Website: crate-barrel
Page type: billing-address
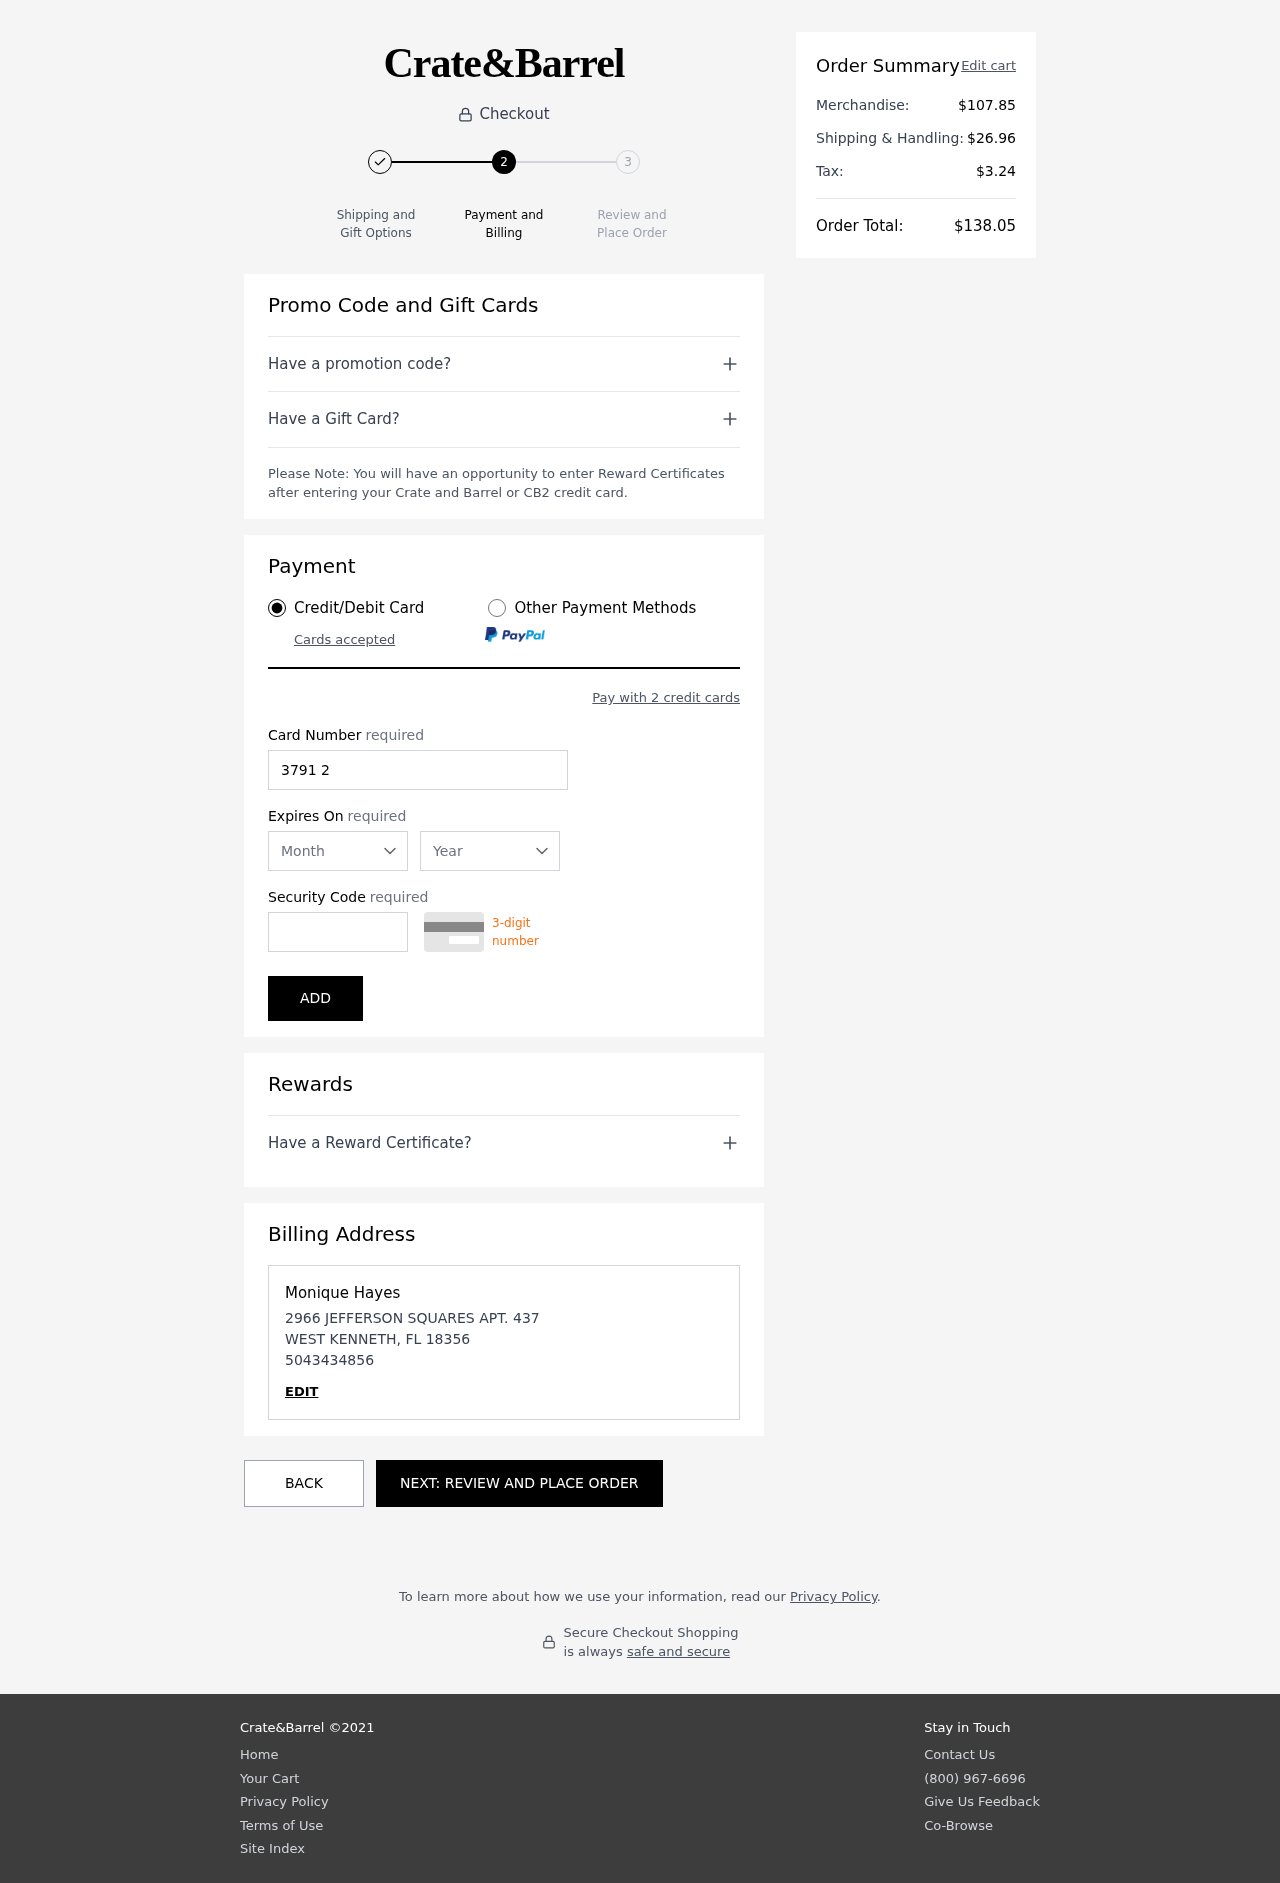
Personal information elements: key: PII_CARD_CVV
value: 4439
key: PII_CARD_EXPIRY_MONTH
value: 08
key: PII_CARD_EXPIRY_YEAR
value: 29
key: PII_CARD_NUMBER
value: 3791 2803 9990 603
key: PII_CITY
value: WEST KENNETH
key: PII_FULLNAME
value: Monique Hayes
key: PII_PHONE
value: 5043434856
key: PII_POSTCODE
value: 18356
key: PII_STATE_ABBR
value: FL
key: PII_STREET
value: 2966 JEFFERSON SQUARES APT. 437
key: PII_FIRSTNAME
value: Monique
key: PII_LASTNAME
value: Hayes
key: PII_PHONE_LINE
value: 4856
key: PII_PHONE_SUFFIX
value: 4856
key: PII_POSTCODE_FULL
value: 18356
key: PII_PHONE2
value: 5043434856
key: PII_PHONE3
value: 5043434856
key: PII_FULLNAME2
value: Monique Hayes
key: PII_FULLNAME3
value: Monique Hayes
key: PII_FIRSTNAME2
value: Monique
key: PII_FIRSTNAME3
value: Monique
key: PII_LASTNAME2
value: Hayes
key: PII_LASTNAME3
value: Hayes
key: PII_FIRSTNAME_DERIVED
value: Monique
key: PII_LASTNAME_DERIVED
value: Hayes
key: PII_PHONE_NUMERIC
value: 5043434856
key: PII_PHONE_LINE_NUMERIC
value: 4856
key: PII_PHONE_SUFFIX_NUMERIC
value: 4856
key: PII_POSTCODE_NUMERIC
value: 18356
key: PII_PHONE2_NUMERIC
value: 5043434856
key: PII_PHONE3_NUMERIC
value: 5043434856
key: PII_FULLNAME_DERIVED
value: Monique Hayes
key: PII_NAME_FULL_DERIVED
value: Monique Hayes
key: PII_PHONE_DIGITS
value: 5043434856
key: PII_PHONE_LAST4
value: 4856
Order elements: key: ORDER_SUBTOTAL
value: $107.85
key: ORDER_SHIPPING_COST
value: $26.96
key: ORDER_TAX
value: $3.24
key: ORDER_TOTAL
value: $138.05